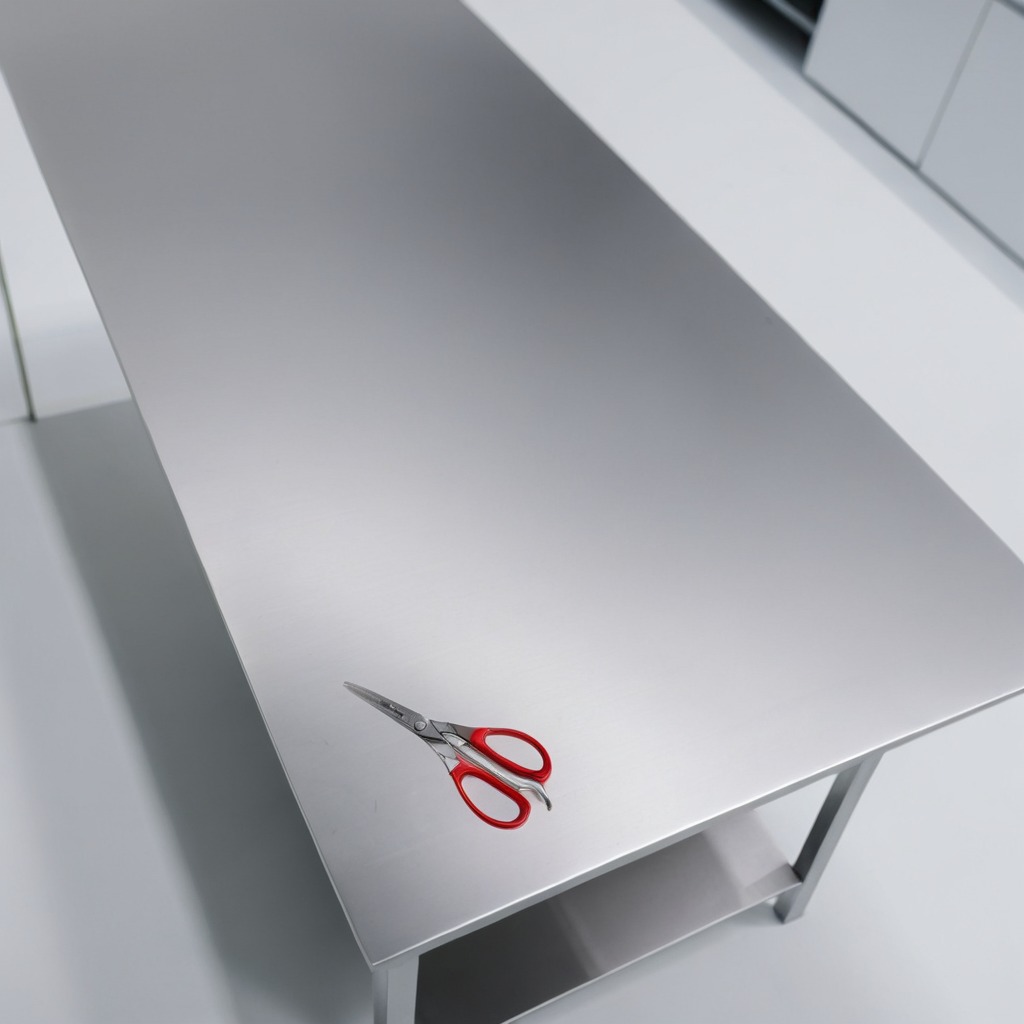
A scissor is lying on the stainless steel table in a high-end prototyping lab.